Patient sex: M
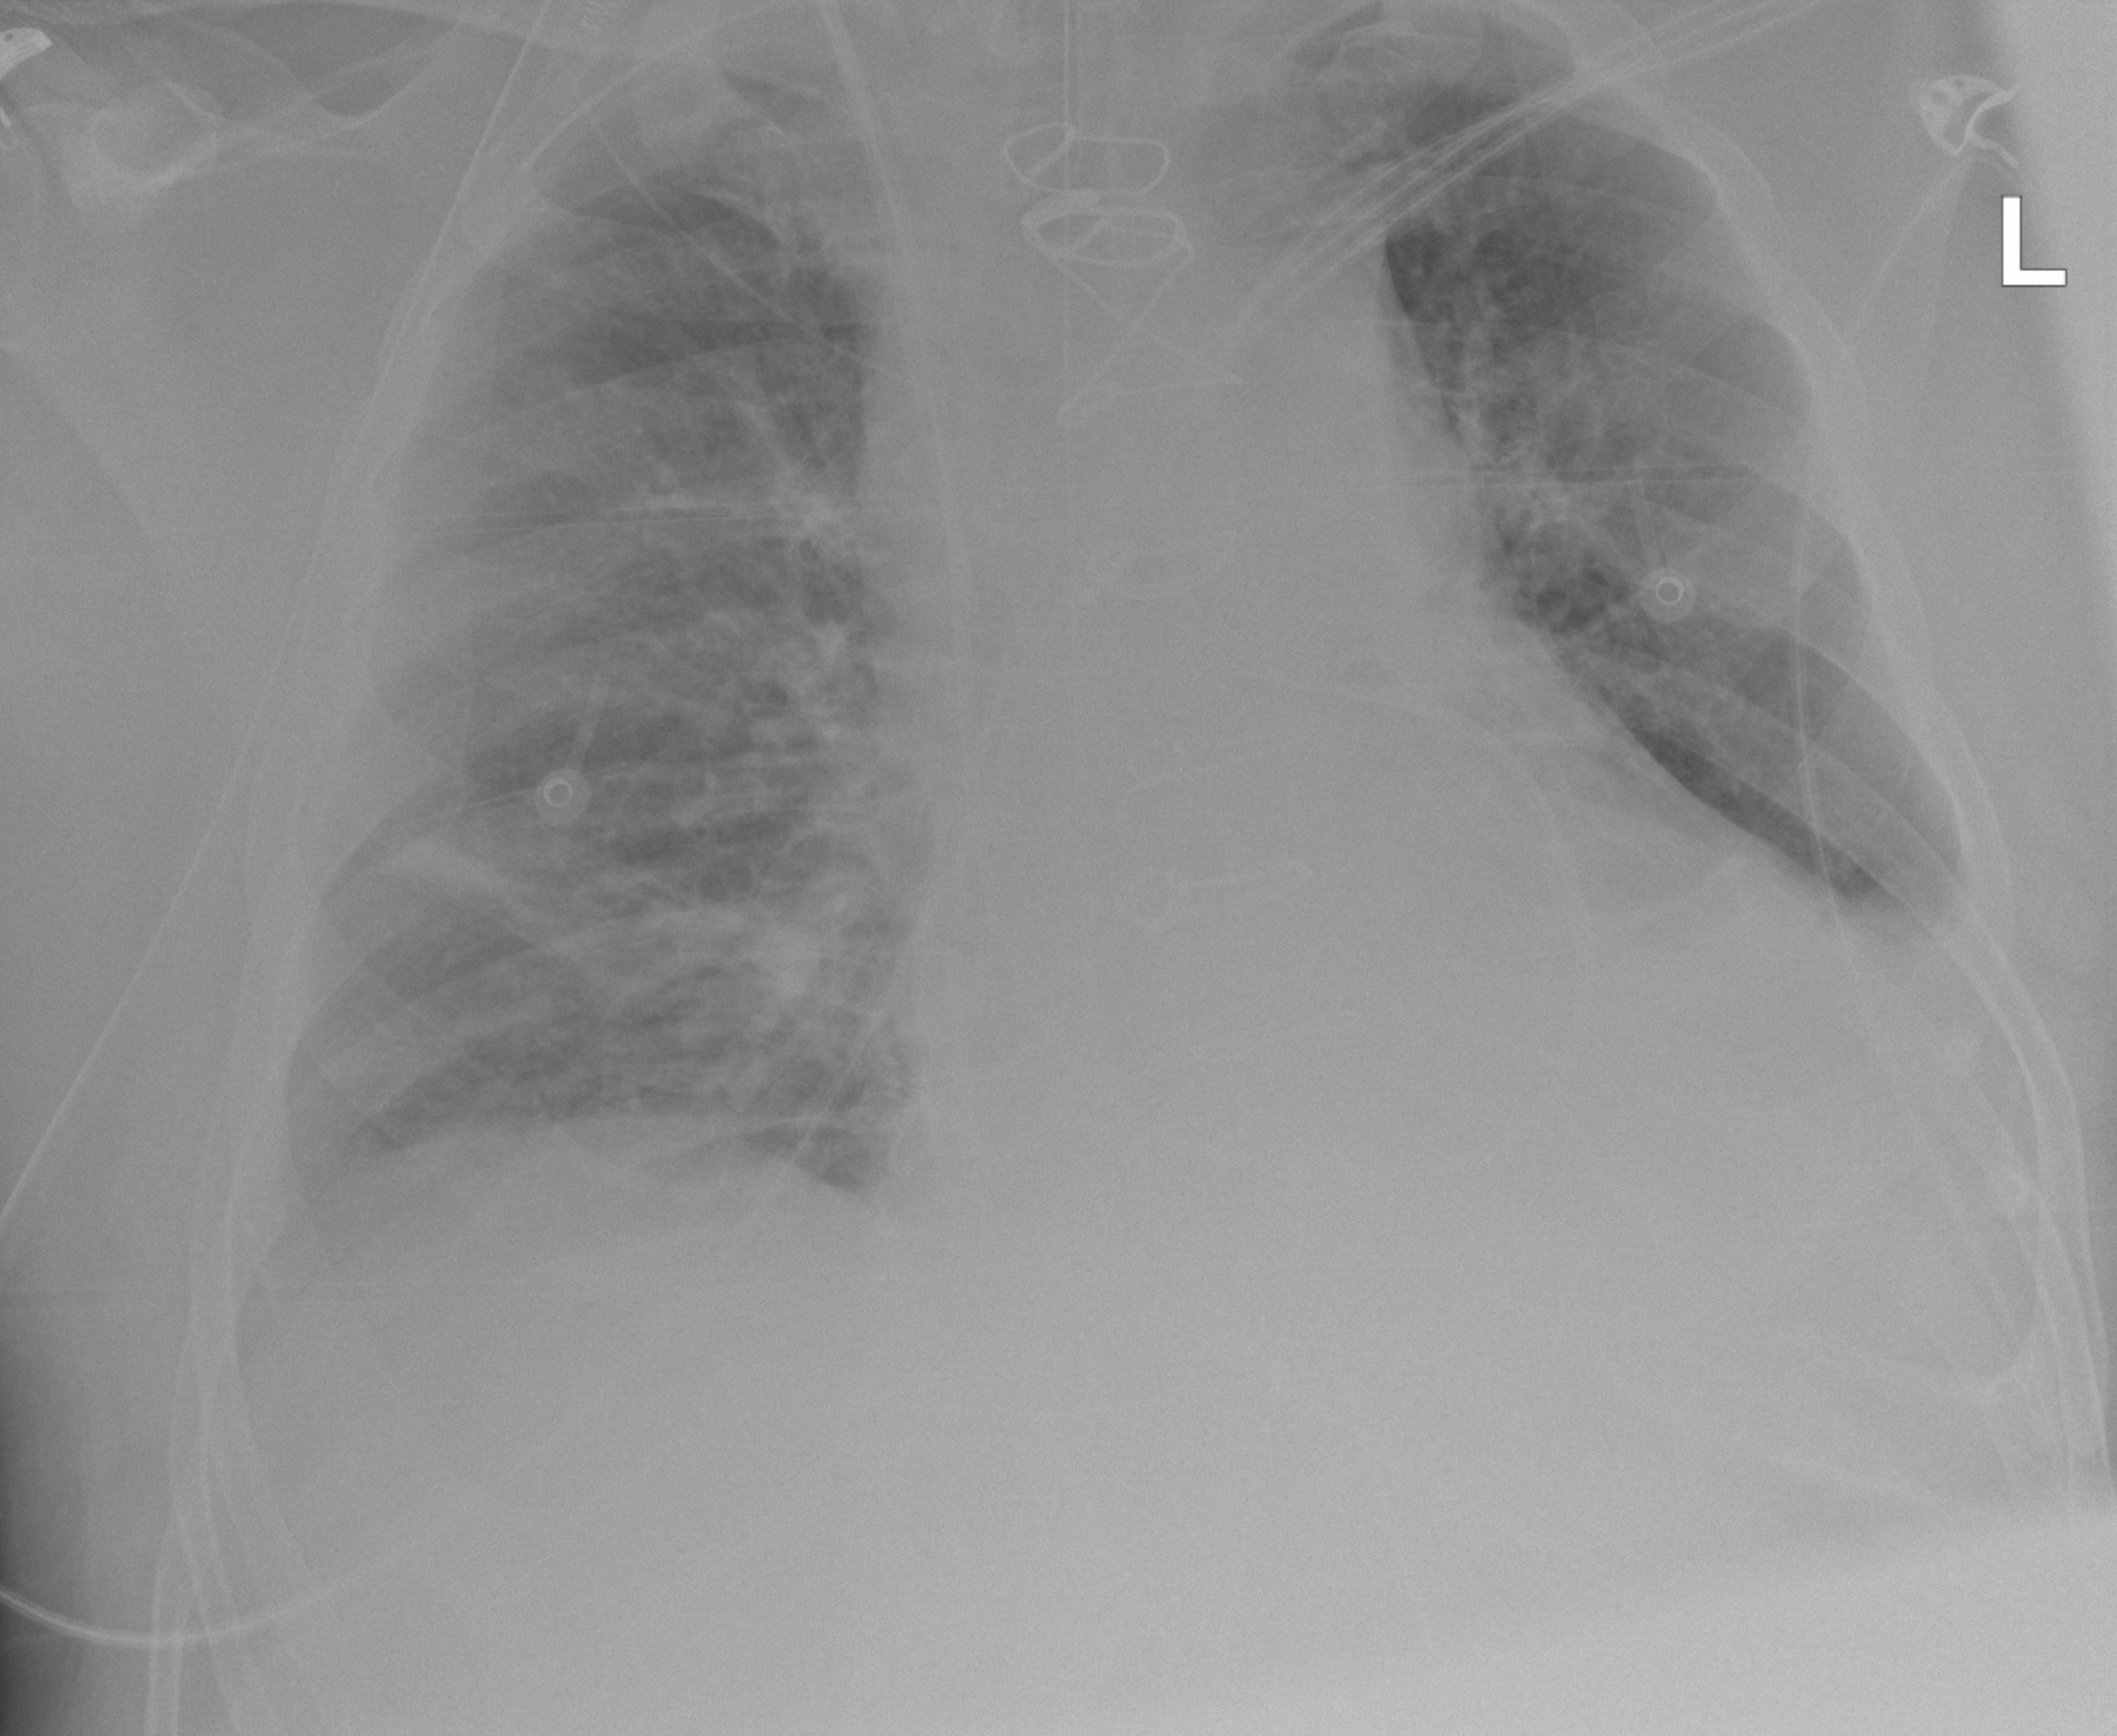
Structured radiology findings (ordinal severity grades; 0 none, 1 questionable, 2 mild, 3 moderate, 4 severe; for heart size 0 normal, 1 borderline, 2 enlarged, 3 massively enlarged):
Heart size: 2
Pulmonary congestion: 2
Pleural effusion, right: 1
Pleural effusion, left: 2
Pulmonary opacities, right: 0
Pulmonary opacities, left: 0
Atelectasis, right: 2
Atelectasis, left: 2